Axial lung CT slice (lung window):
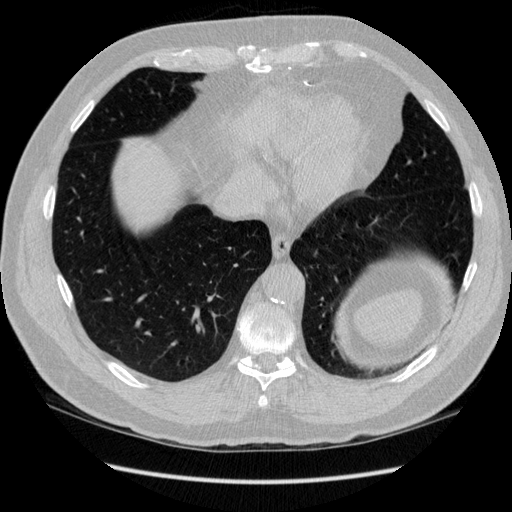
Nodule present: no